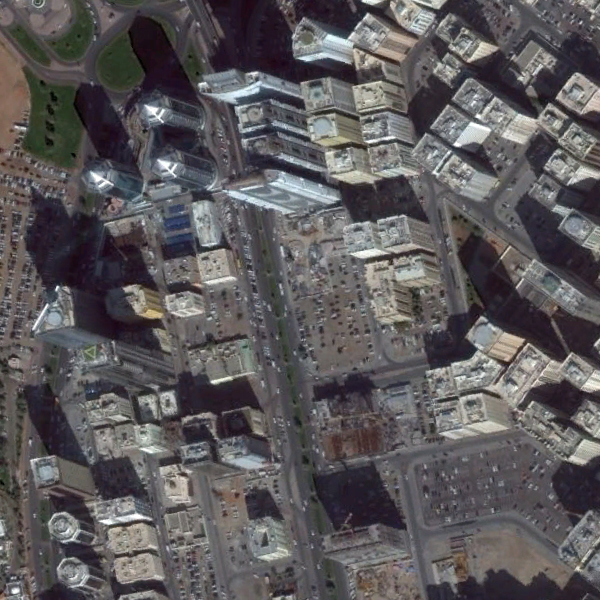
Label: Commercial